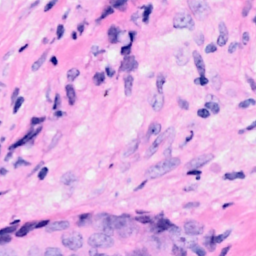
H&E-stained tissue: Breast